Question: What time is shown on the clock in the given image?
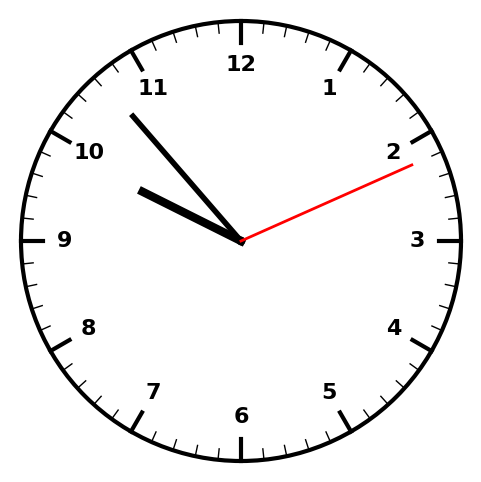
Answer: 09:53:11